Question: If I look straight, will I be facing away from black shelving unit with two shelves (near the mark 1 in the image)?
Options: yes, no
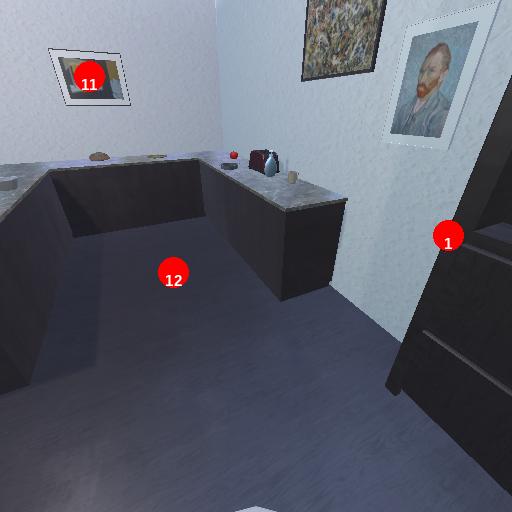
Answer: yes